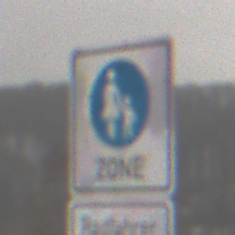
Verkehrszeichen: BeginnFussgaengerzone
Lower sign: HinweisDurchVerbaleAngabe3
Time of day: Midday
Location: Outdoor (Nature)
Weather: Overcast
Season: Winter
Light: Natural